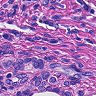
Metastatic tissue present: yes